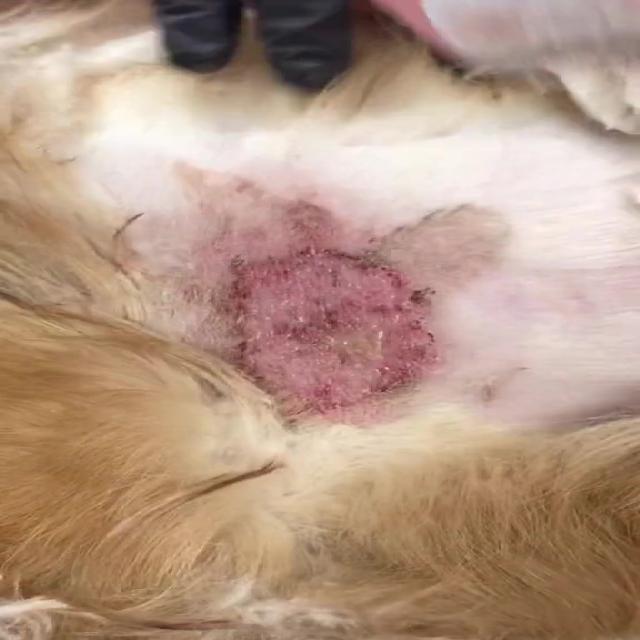
Canine dermatitis — inflammation of the skin presenting with erythema, pruritus, papules, and excoriation. May be allergic, contact, or atopic in origin.